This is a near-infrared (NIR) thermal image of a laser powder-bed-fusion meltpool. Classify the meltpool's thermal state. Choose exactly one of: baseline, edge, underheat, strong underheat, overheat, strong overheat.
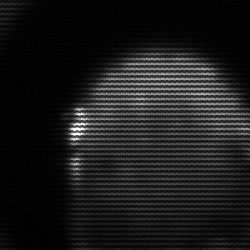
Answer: edge